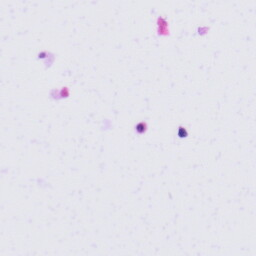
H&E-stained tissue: Tonsil